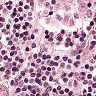
Metastatic tissue present: no